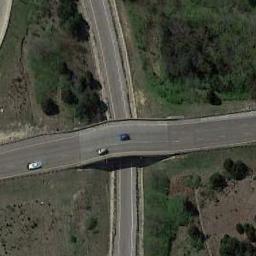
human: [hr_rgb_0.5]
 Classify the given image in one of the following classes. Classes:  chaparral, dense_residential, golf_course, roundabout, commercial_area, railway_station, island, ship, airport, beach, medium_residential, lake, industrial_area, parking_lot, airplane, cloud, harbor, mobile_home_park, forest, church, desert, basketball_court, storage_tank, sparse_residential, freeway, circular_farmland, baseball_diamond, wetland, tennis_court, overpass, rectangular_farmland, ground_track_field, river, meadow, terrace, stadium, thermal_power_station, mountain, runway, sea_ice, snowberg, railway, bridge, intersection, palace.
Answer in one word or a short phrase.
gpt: overpass